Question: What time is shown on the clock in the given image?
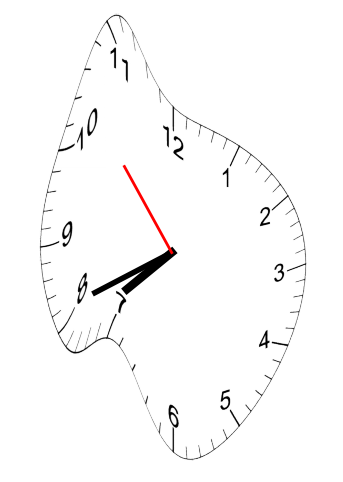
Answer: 07:40:53